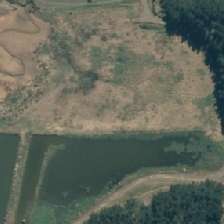
Land cover: lake_pond